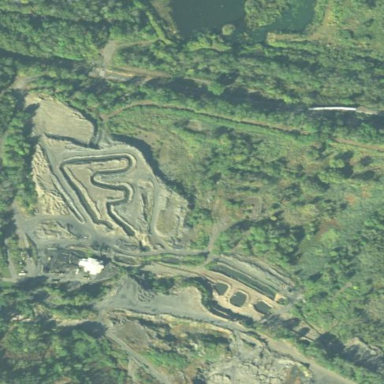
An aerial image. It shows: Quarry area.